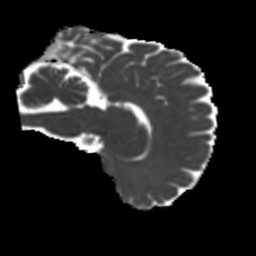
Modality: MD
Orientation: sagittal
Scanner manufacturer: siemens
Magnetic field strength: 3 T
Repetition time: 4 s
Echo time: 0.0594 s